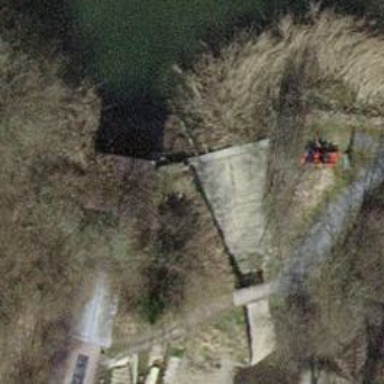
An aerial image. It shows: Tunnel with drain waterway.